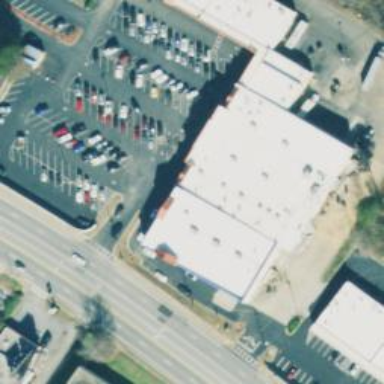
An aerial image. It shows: Supermarket.